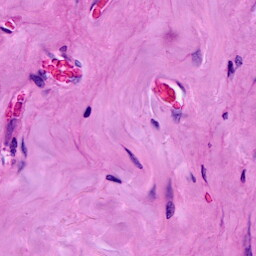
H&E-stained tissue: Breast